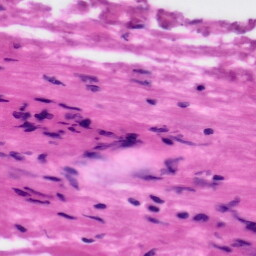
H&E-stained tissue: Tonsil